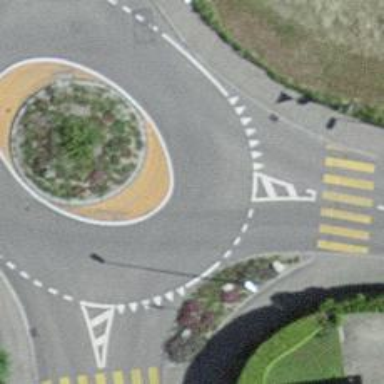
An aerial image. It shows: Residential road that intersects with roundabout.